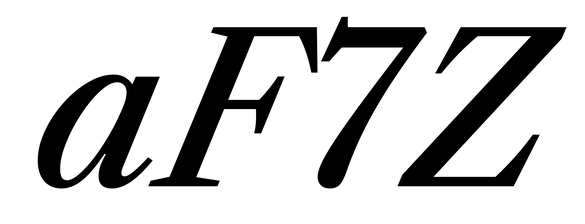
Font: LibreCaslonText-Italic_Medium_Italic